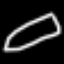
Label: pencil